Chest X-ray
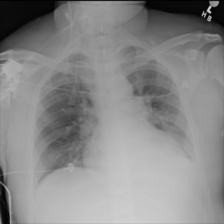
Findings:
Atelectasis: negative
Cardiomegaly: negative
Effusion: negative
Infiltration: negative
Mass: negative
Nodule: negative
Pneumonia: negative
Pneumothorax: negative
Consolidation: negative
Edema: negative
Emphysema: negative
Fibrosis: negative
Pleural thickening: negative
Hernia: negative